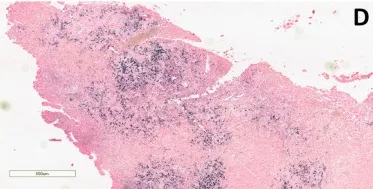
Histological examination of the lower right eyelid incisional biopsy. (D) Positive signal upon in situ hybridization for EBV (EBER) (EBER immunohistochemical staining, original magnification 4x).
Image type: pathology (h&e)